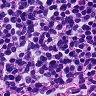
Metastatic tissue present: no